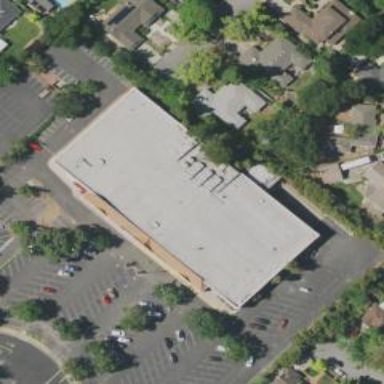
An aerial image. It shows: Supermarket.